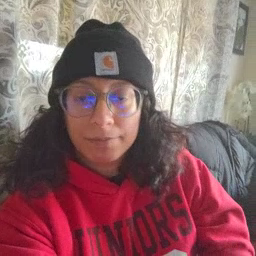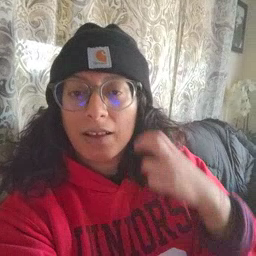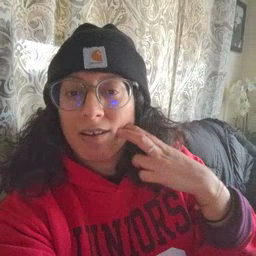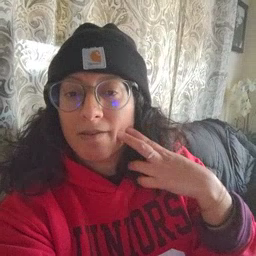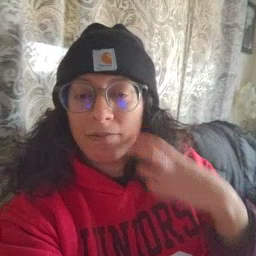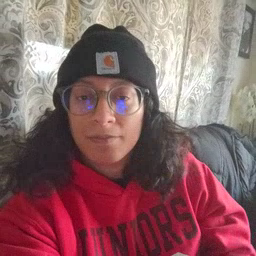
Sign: gum